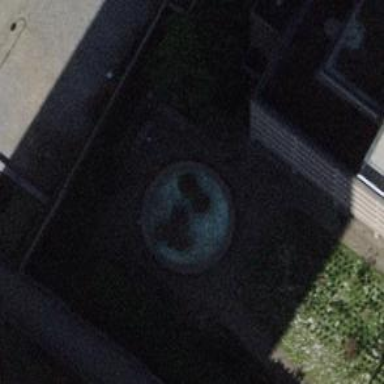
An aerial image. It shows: Fountain.